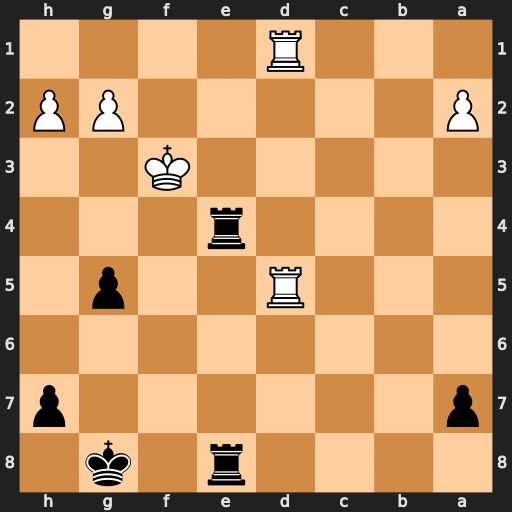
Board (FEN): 4r1k1/p6p/8/3R2p1/4r3/5K2/P5PP/3R4
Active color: b
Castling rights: -
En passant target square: -
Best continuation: Rf4+ Kg3 Re3#